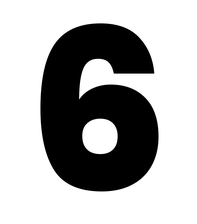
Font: Poppins-ExtraBold